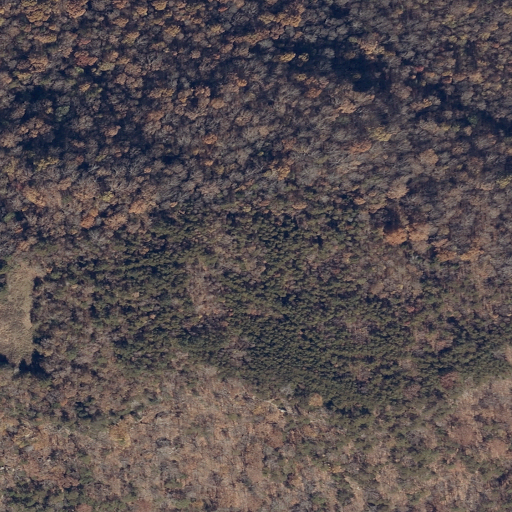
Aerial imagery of mountain in Alabama named Cooper Mountain containing deciduous forest, evergreen forest, and mixed forest